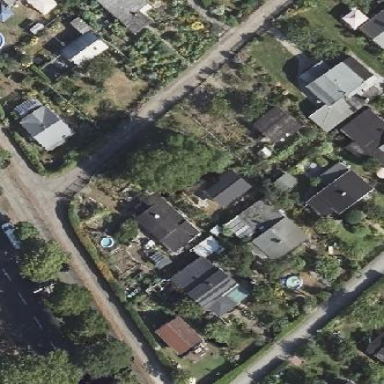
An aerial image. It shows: Plot in the allotments.